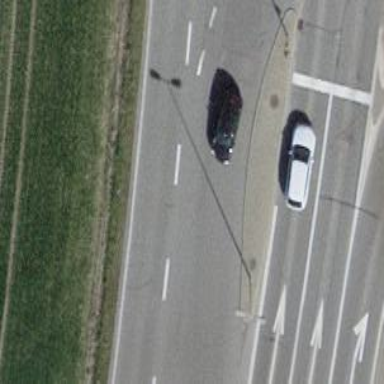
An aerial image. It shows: Secondary road with asphalt surface.